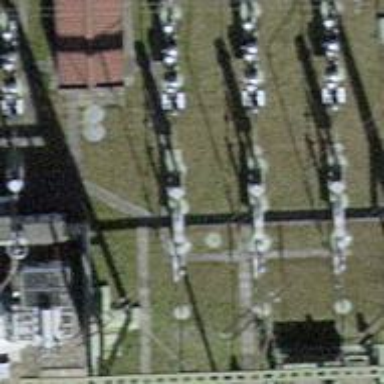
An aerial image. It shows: Insulator used in power equipment.